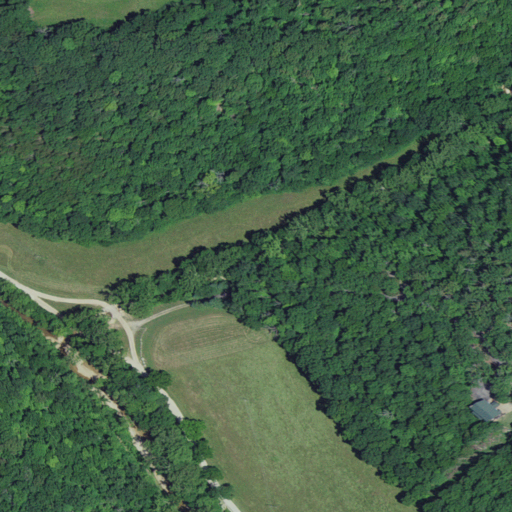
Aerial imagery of valley in Missouri named Greyham Hollow containing deciduous forest, pasture, open development, woody wetlands, and low intensity development